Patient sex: M
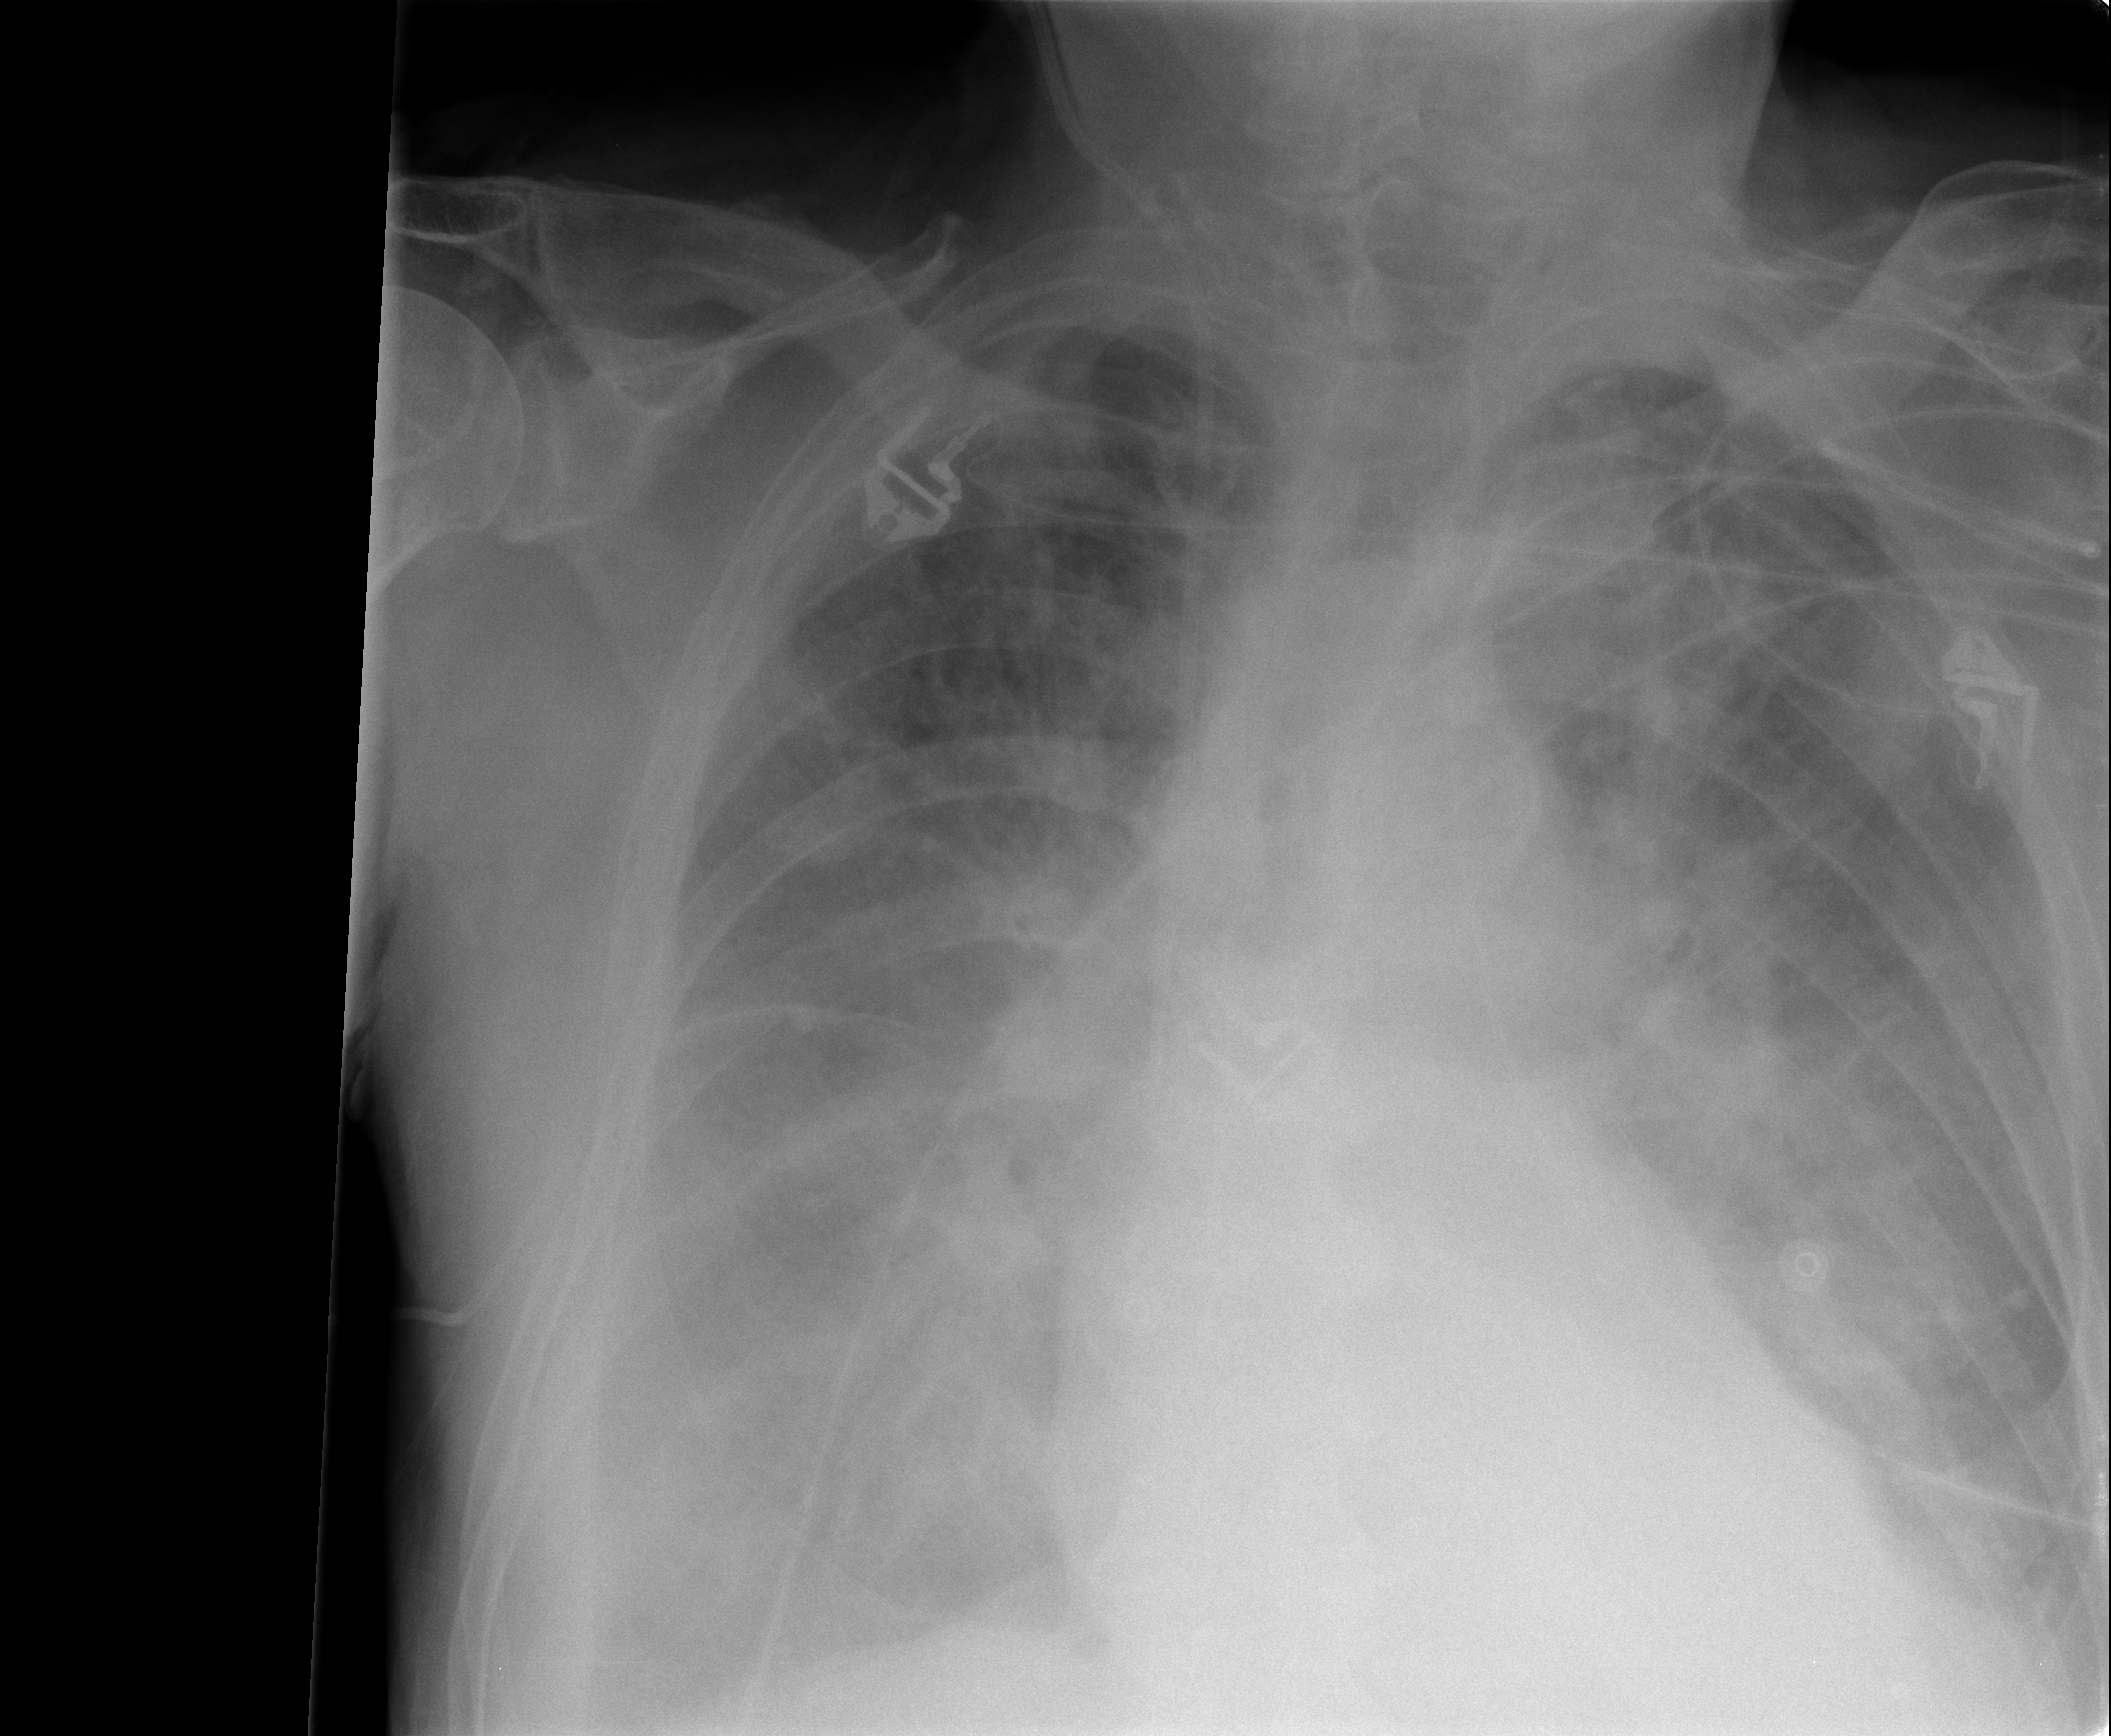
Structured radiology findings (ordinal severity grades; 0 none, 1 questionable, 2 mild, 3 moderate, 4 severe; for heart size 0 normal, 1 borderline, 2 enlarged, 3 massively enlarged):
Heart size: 0
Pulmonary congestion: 1
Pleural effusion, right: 1
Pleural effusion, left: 0
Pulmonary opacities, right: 0
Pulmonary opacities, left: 0
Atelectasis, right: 0
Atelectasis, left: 0